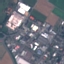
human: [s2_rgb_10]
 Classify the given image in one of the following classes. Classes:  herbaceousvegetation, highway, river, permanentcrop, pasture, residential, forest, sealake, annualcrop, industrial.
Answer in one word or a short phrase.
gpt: Industrial